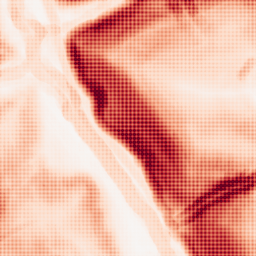
Category: morphological
Decomposition family: morphological_gradient
Decomposition parameters: size: 7
shape: disk
Upsampling method: sinc_hamming
Upsampling parameters: scale: 4
kernel_size: 4
Upsampling scale: 4